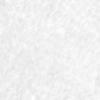
Label: no_change